Question: This is my first time when i am posting on a forum. Although i am using stackoverflow for a lone time and find it useful.
My question is that i am developing a virtual chemist laboratory! and i have to make a horizontal bar upon which different apparatus can be placed like shown in the picture. Please tell me how to achieve that

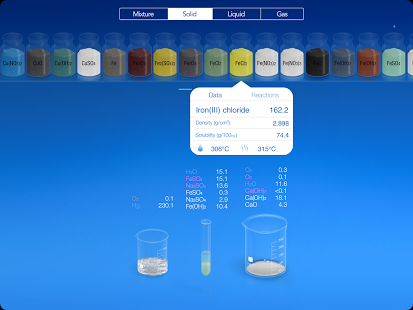
Answer: Use LinearLayout and set orientation to horizontal.
Inside this layout add images as much as you wish.
Use weightSum for linearlayout, also use layout_weight for all images.